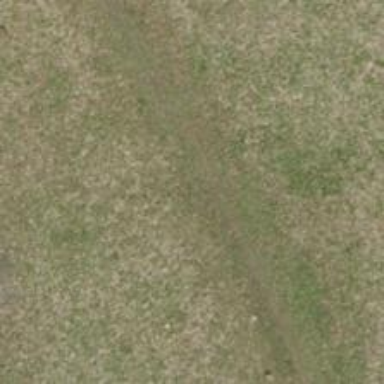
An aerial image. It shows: Grass path.